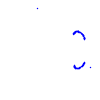
Particle: kaon